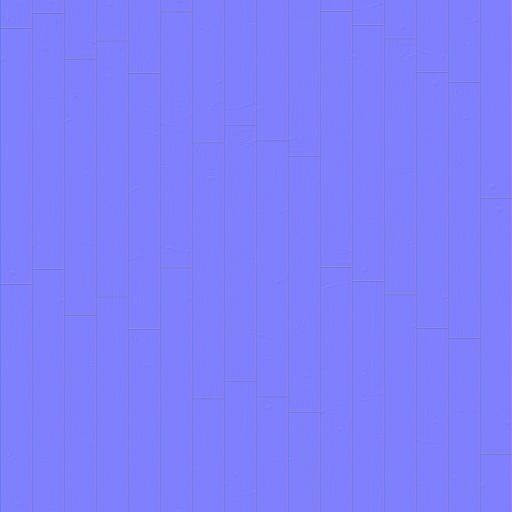
floor flooring parquet planks wood wooden